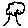
Label: tree